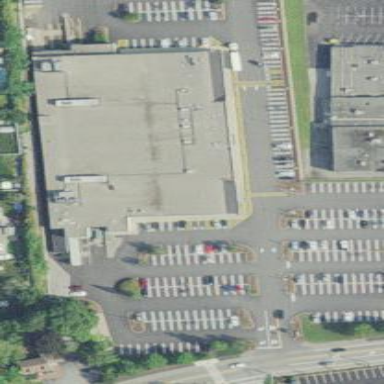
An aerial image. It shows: Retail building housing supermarket.